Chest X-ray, AP view. Patient: 33 years old, sex F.
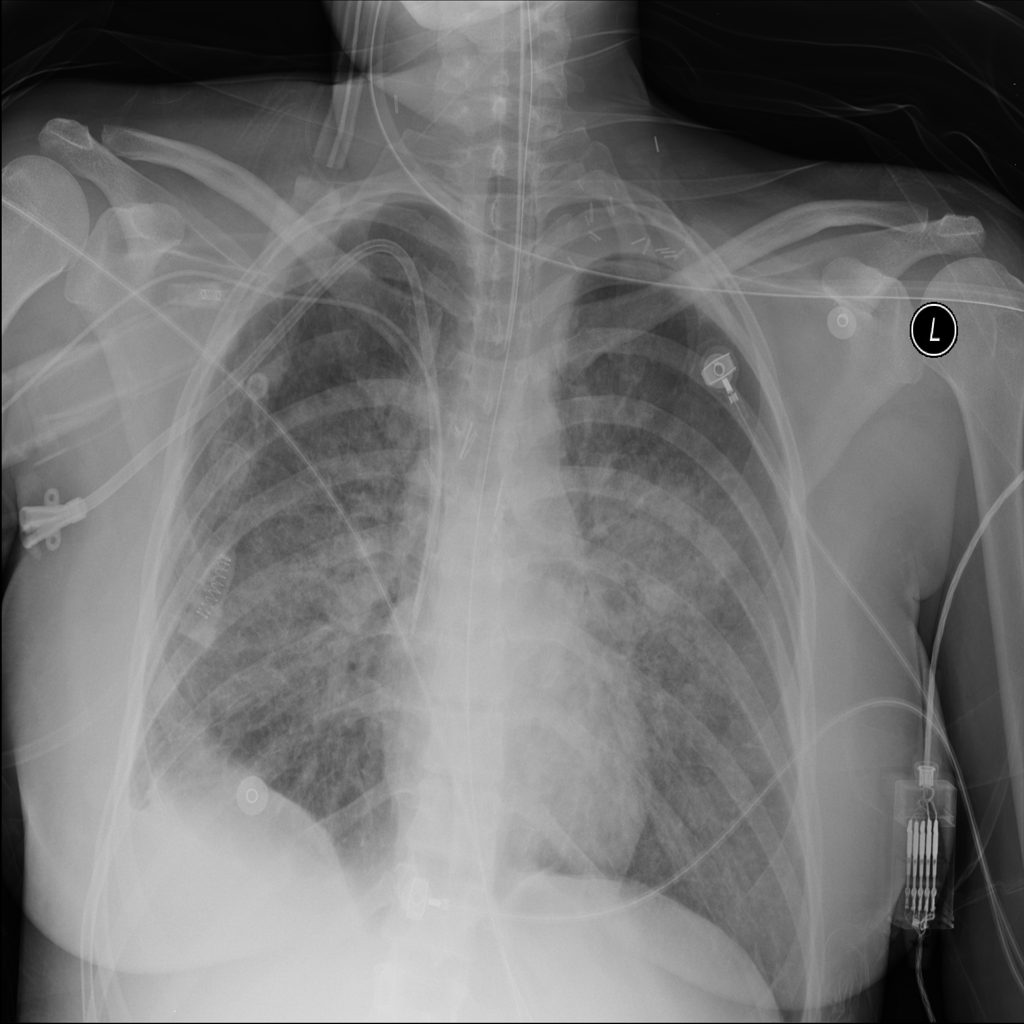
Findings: Edema, Effusion, Infiltration